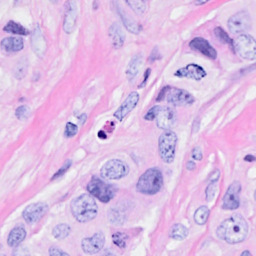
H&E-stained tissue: Breast